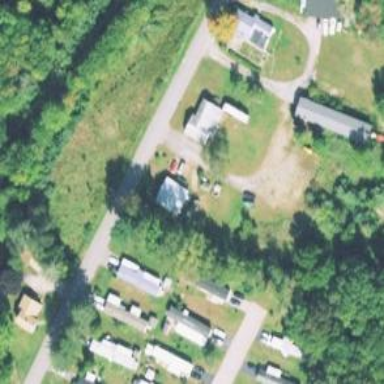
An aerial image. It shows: Residential driveway designated as service road.